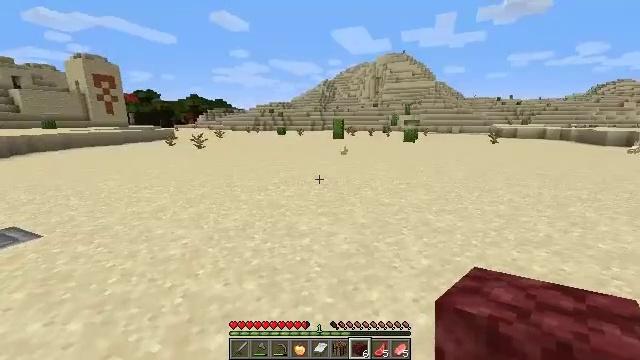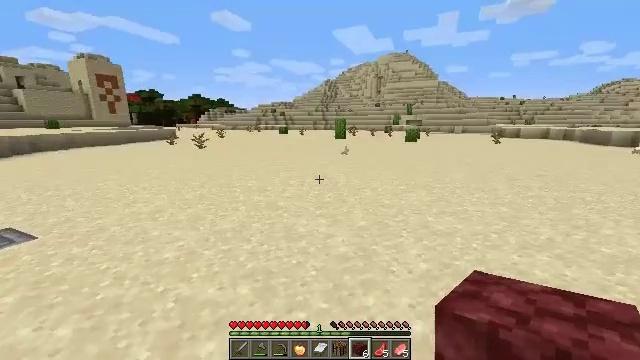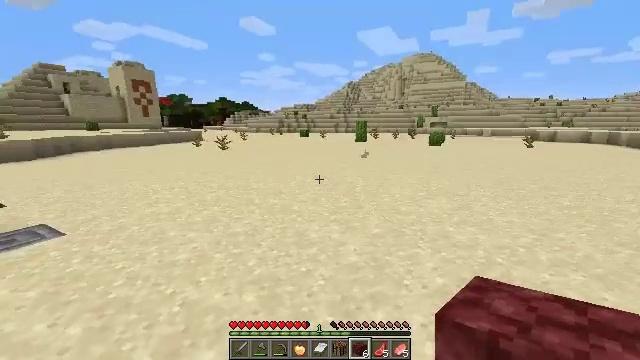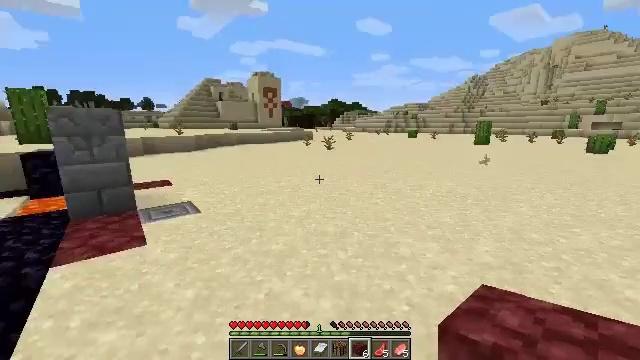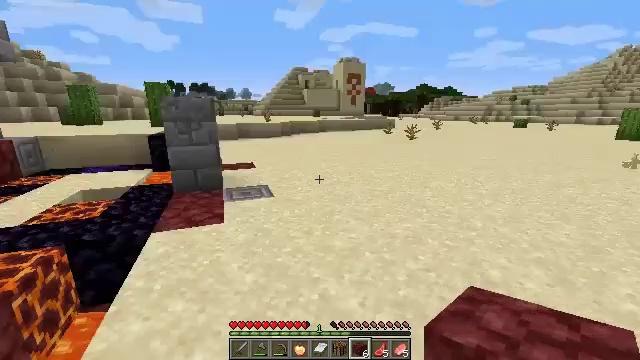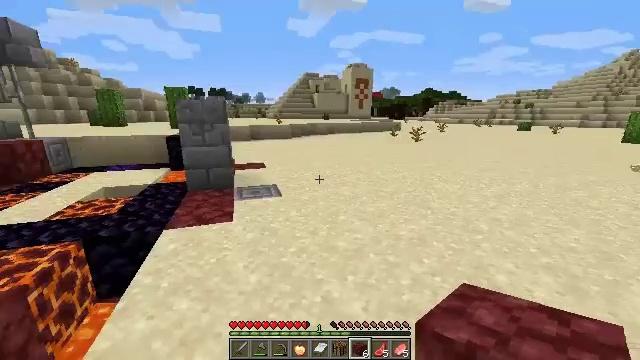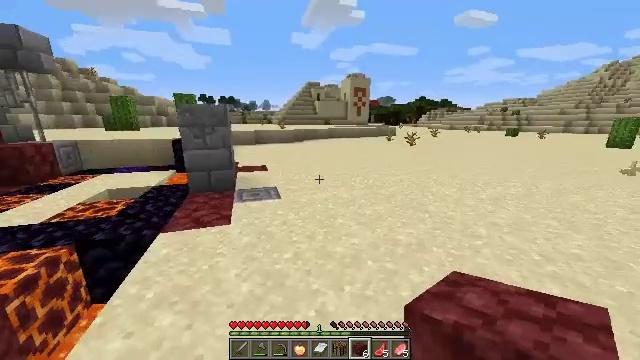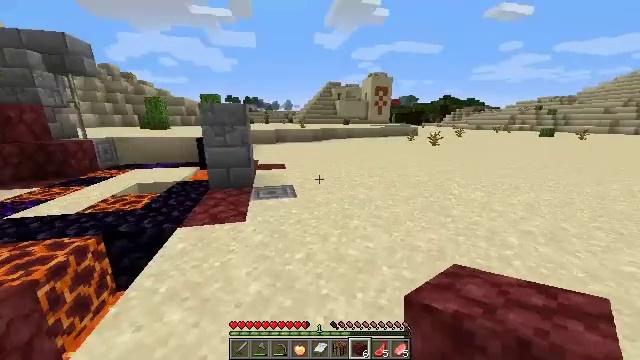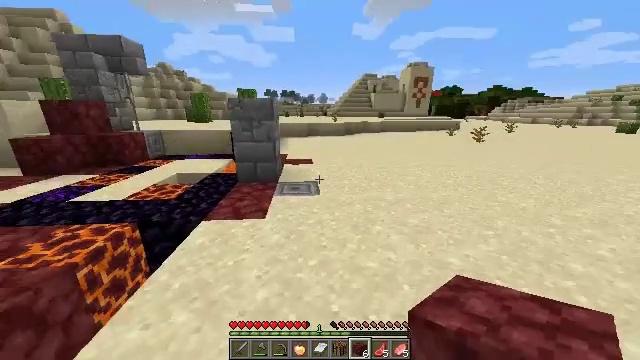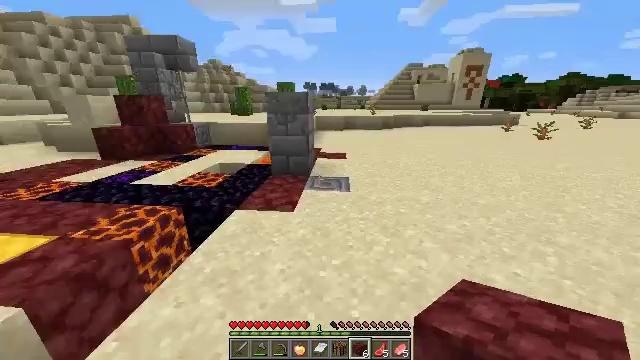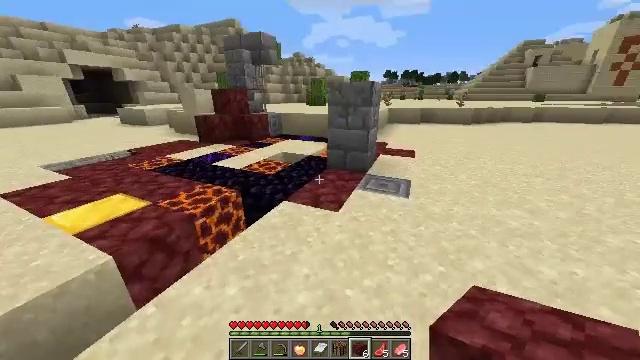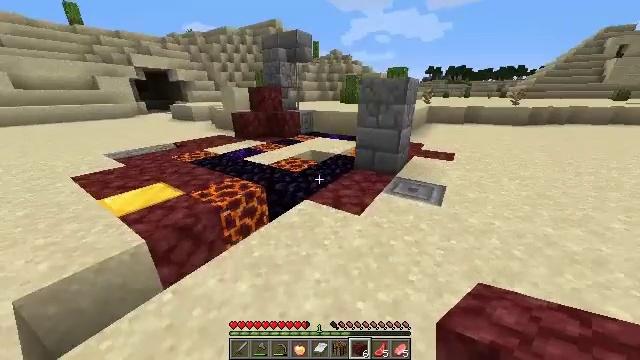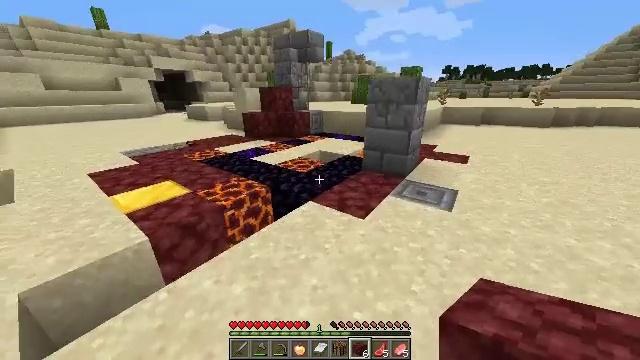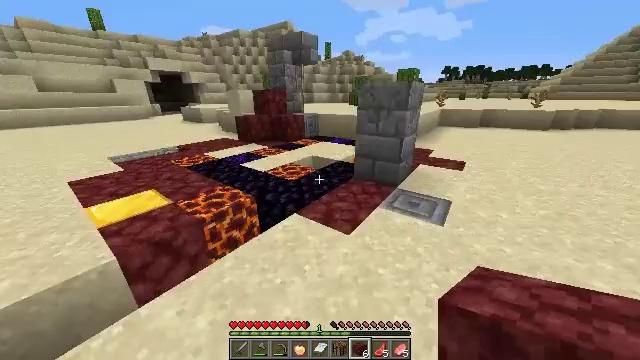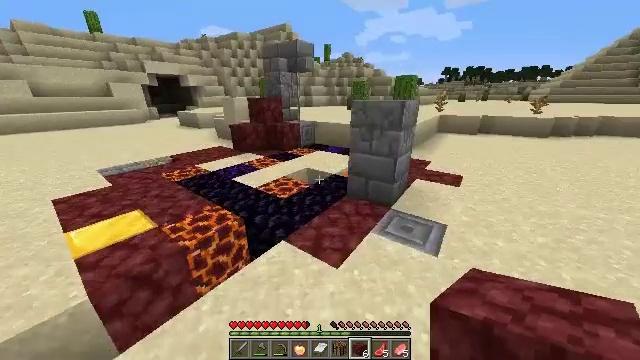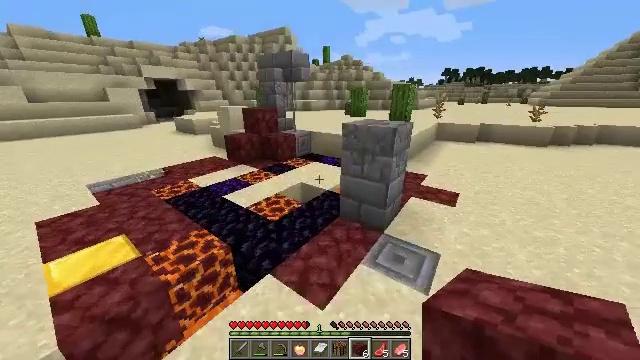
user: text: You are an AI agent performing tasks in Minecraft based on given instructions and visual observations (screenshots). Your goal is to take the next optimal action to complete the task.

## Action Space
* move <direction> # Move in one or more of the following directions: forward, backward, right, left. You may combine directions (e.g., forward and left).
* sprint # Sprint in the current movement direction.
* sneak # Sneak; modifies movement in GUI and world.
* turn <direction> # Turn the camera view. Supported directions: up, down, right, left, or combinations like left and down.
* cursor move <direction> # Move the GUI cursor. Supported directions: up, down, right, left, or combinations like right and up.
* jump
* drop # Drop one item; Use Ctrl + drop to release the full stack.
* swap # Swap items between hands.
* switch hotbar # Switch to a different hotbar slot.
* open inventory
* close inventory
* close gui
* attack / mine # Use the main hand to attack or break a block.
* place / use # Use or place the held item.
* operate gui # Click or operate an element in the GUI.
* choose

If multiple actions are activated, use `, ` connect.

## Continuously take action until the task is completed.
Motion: motion action
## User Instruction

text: Attack the stone bricks to gather materials.
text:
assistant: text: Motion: move forward and move right
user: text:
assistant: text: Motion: move forward, turn left
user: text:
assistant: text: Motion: move forward, turn left
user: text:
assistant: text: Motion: move forward, sprint, turn left and down
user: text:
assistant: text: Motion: move forward, sprint, turn left
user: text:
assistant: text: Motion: move forward, sprint
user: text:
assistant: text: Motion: move forward and move right, sprint, turn left
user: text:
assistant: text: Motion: move forward and move right, turn left and down
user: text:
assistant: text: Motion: move forward and move right, turn left and down
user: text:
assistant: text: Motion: move forward and move right, turn left and down
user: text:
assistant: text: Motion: move forward and move right, turn left
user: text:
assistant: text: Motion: move forward and move right, turn left
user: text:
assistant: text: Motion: move forward and move right, jump
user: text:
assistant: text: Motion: move forward and move right, jump
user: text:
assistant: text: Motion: move forward and move right, jump
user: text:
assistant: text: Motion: move forward and move right, jump
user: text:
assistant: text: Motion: move forward and move right, jump
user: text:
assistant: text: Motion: move forward and move right
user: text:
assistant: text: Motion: move forward and move right
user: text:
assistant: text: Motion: move forward and move right
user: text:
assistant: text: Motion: move right
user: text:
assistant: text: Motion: move right
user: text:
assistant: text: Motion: move right
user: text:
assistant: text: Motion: move right
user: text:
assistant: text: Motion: move right
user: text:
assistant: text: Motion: move right
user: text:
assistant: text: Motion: move right
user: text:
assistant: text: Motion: move forward and move right
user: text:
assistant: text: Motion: move forward and move right
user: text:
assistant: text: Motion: move forward and move right